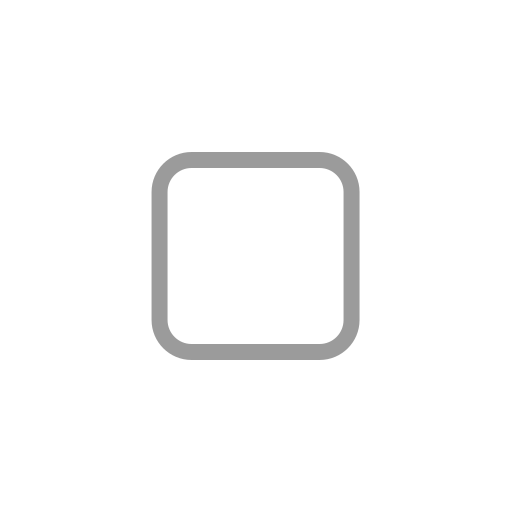
white small square flat